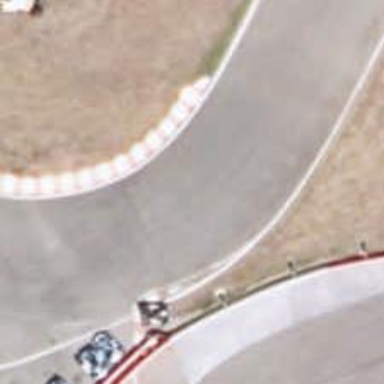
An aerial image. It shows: Raceway for motor sports.